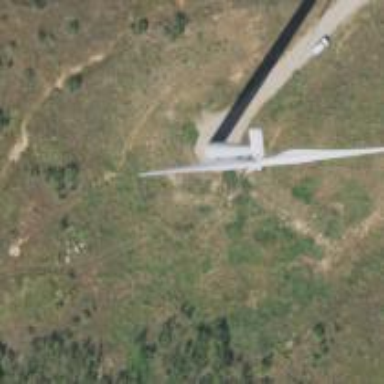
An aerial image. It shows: Wind generator in the form of horizontal axis wind turbine.